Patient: sex M, age 57
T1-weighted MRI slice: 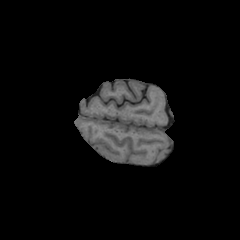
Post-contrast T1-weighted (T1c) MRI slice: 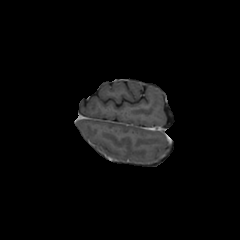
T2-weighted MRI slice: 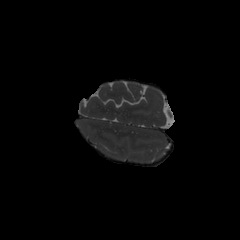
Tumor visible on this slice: no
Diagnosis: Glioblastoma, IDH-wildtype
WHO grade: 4